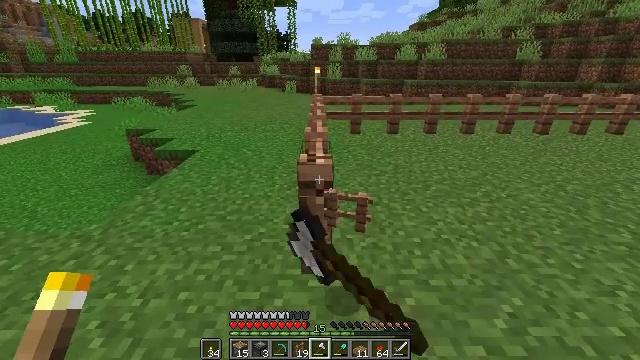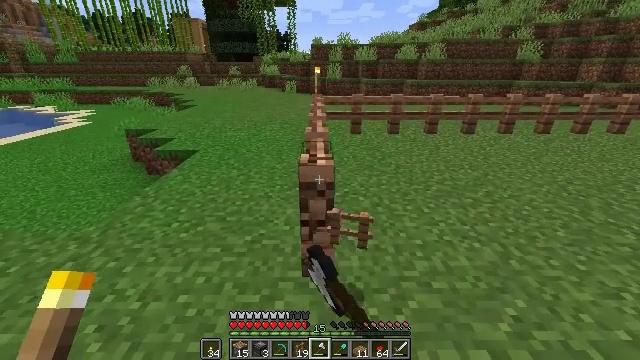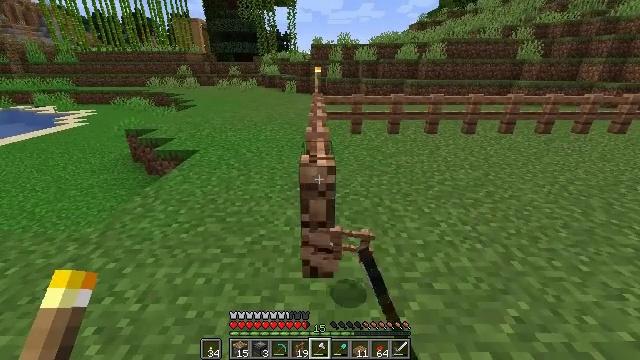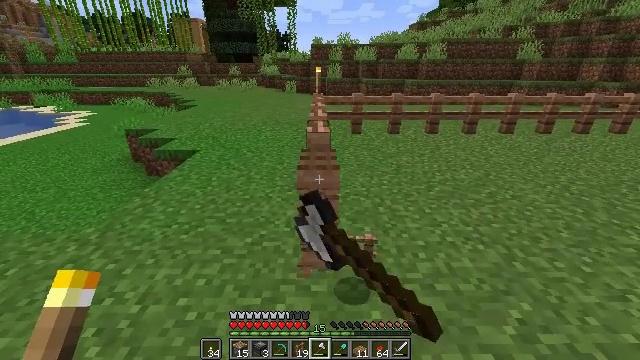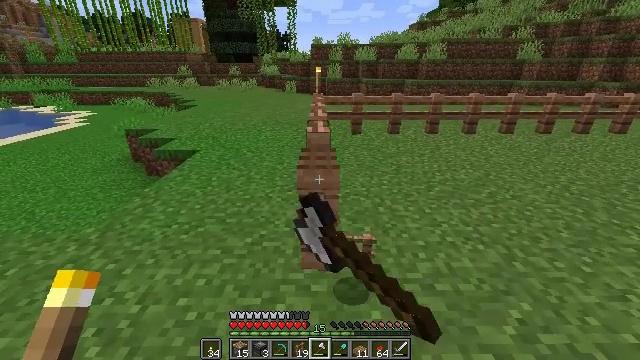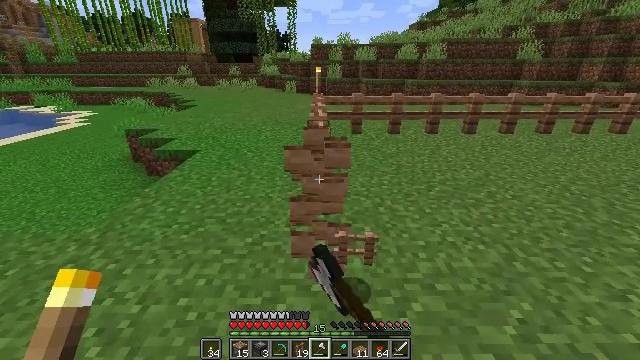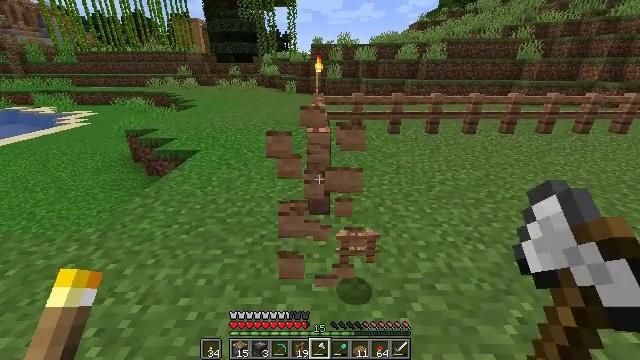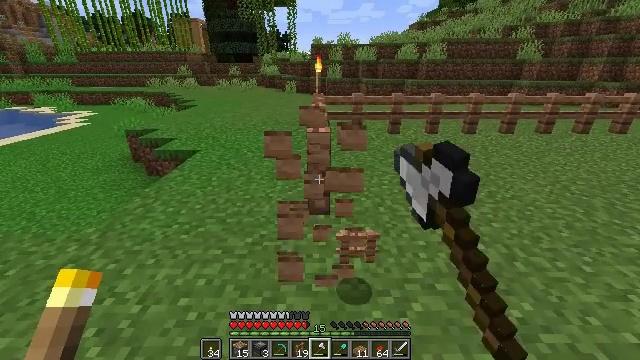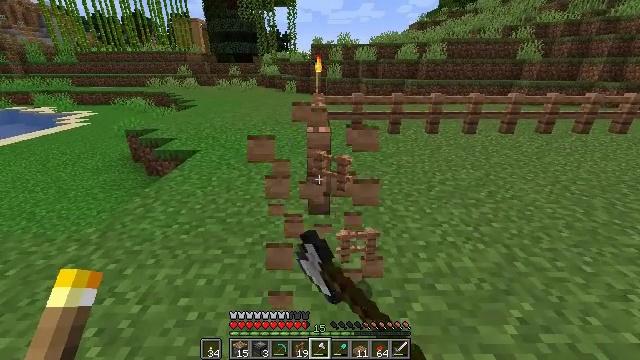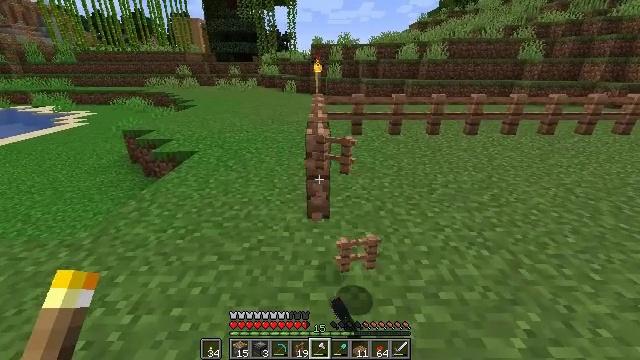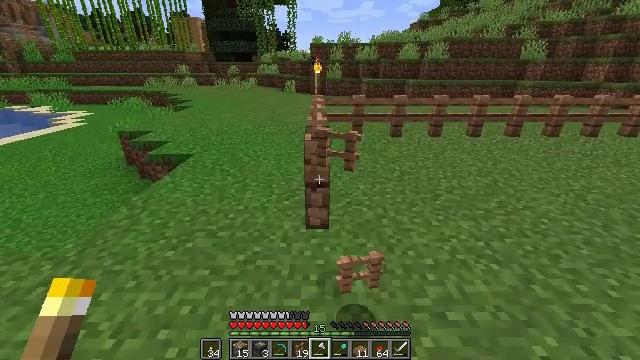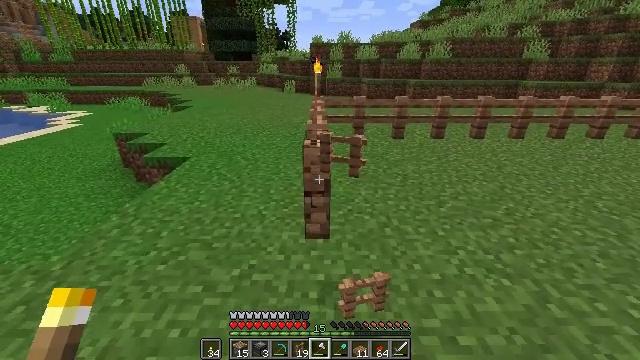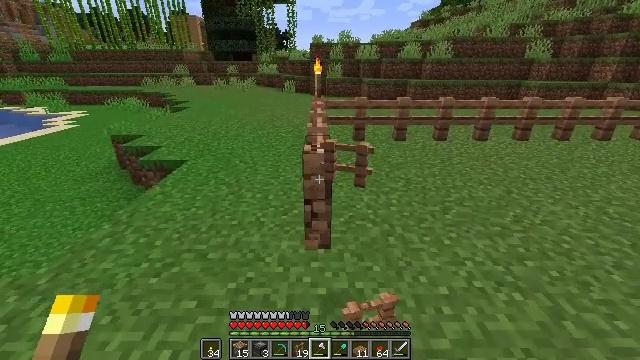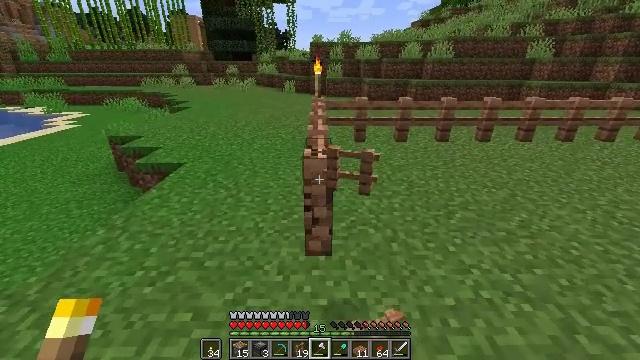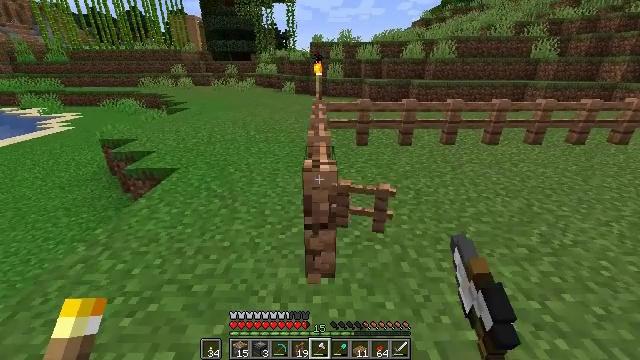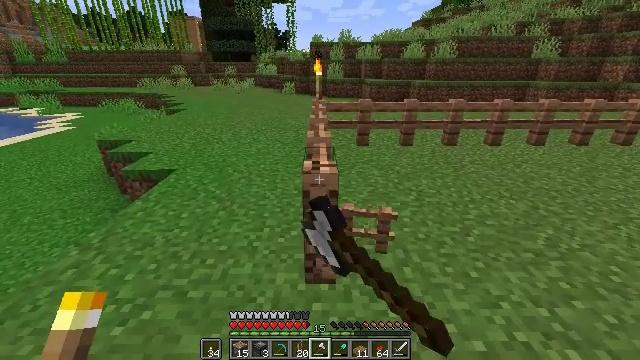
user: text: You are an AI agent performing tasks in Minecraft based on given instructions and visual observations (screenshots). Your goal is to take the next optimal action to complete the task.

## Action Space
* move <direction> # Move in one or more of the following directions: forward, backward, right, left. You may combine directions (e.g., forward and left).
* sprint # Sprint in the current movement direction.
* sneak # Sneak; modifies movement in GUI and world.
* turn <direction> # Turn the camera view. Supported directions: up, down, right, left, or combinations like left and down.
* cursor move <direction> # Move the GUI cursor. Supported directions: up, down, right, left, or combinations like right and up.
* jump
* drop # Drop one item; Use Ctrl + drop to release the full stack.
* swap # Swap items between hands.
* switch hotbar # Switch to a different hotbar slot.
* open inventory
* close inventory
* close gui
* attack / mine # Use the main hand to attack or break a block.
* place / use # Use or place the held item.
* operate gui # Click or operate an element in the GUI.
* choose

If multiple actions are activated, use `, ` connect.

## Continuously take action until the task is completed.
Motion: motion action
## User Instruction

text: Break the jungle fence to collect it.
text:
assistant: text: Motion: attack / mine
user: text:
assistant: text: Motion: attack / mine
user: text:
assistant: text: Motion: attack / mine
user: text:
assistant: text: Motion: attack / mine
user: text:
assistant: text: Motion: attack / mine
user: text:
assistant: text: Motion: attack / mine
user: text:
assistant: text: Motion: attack / mine
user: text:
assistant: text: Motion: attack / mine
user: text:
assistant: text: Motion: move forward, attack / mine
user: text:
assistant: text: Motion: move forward, attack / mine
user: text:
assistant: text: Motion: move forward, attack / mine
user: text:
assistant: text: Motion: move forward, attack / mine
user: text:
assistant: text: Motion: move forward, attack / mine
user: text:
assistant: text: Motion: attack / mine
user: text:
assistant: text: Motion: attack / mine
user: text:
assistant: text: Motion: attack / mine
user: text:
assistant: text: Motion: attack / mine
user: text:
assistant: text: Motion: attack / mine
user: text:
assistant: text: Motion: attack / mine
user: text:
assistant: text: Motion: attack / mine
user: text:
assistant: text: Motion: attack / mine
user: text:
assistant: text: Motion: attack / mine
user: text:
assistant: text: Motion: move forward, attack / mine
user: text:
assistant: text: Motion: move forward, attack / mine
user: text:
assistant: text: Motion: move forward, attack / mine
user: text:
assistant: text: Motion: move forward, attack / mine
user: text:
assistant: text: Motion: attack / mine
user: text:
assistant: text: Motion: attack / mine
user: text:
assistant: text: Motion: attack / mine
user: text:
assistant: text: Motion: attack / mine